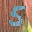
Label: 5